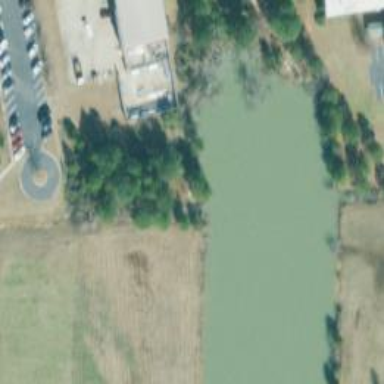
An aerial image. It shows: Stormwater basin filled with natural water.